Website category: phone
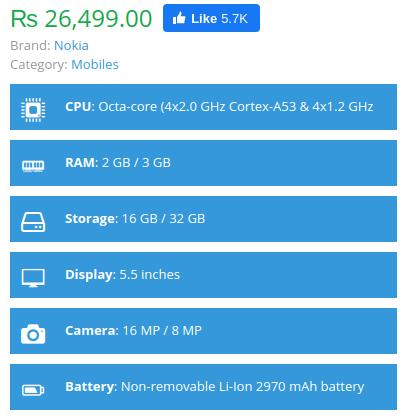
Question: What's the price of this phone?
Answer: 26,499.00

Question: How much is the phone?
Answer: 26,499.00

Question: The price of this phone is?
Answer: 26,499.00

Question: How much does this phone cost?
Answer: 26,499.00

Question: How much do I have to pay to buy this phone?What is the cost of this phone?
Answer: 26,499.00

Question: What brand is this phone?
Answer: Nokia

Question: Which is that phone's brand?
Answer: Nokia

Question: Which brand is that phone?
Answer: Nokia

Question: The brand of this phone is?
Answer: Nokia

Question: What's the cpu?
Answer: Octa-core (4x2.0 GHz Cortex-A53 & 4x1.2 GHz Cortex-A53)

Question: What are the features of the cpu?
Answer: Octa-core (4x2.0 GHz Cortex-A53 & 4x1.2 GHz Cortex-A53)

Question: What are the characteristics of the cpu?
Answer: Octa-core (4x2.0 GHz Cortex-A53 & 4x1.2 GHz Cortex-A53)

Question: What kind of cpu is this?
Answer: Octa-core (4x2.0 GHz Cortex-A53 & 4x1.2 GHz Cortex-A53)

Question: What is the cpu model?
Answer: Octa-core (4x2.0 GHz Cortex-A53 & 4x1.2 GHz Cortex-A53)

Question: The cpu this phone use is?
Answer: Octa-core (4x2.0 GHz Cortex-A53 & 4x1.2 GHz Cortex-A53)

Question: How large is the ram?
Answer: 2 GB / 3 GB

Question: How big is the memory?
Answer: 2 GB / 3 GB

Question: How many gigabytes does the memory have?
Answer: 2 GB / 3 GB

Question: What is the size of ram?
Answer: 2 GB / 3 GB

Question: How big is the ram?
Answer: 2 GB / 3 GB

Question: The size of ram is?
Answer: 2 GB / 3 GB

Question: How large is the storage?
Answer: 16 GB / 32 GB

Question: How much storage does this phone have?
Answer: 16 GB / 32 GB

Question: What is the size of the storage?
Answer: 16 GB / 32 GB

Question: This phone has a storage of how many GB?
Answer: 16 GB / 32 GB

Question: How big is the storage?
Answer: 16 GB / 32 GB

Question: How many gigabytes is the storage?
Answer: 16 GB / 32 GB

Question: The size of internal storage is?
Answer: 16 GB / 32 GB

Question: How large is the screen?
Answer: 5.5 inches

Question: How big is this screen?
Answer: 5.5 inches

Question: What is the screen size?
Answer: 5.5 inches

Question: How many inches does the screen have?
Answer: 5.5 inches

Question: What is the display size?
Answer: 5.5 inches

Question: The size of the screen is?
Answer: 5.5 inches

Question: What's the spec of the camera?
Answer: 16 MP / 8 MP

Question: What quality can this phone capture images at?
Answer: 16 MP / 8 MP

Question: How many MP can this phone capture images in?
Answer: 16 MP / 8 MP

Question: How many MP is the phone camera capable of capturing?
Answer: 16 MP / 8 MP

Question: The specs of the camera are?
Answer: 16 MP / 8 MP

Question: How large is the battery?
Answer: Non-removable Li-Ion 2970 mAh battery

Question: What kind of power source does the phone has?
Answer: Non-removable Li-Ion 2970 mAh battery

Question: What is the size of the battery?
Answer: Non-removable Li-Ion 2970 mAh battery

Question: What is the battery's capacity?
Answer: Non-removable Li-Ion 2970 mAh battery

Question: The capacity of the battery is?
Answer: Non-removable Li-Ion 2970 mAh battery